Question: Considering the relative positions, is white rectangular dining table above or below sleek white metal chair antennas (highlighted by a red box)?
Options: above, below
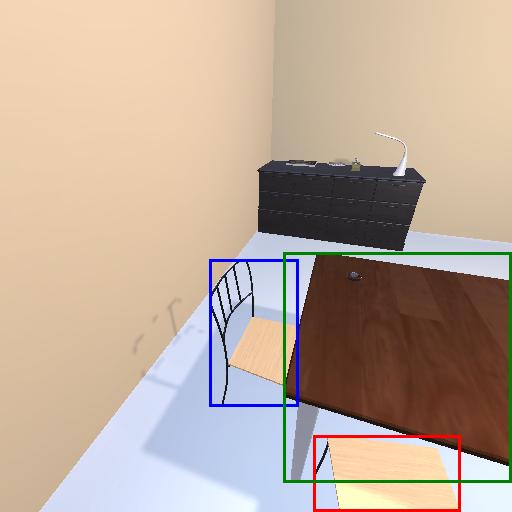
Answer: above